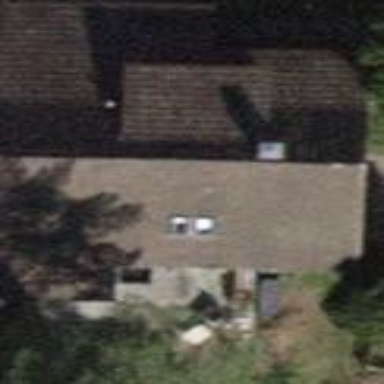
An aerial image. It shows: Building with tiled roof.